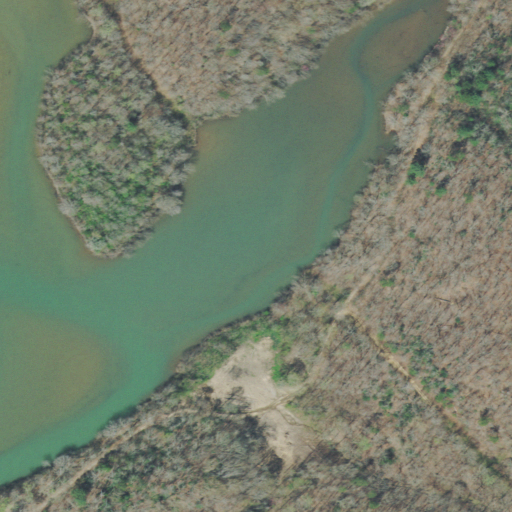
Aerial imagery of valley in Tennessee named Hen Valley containing open water, deciduous forest, open development, mixed forest, grassland, woody wetlands, herbaceous wetlands, and evergreen forest